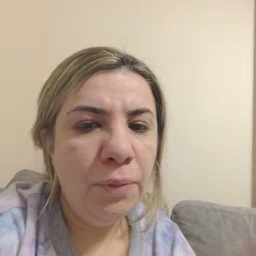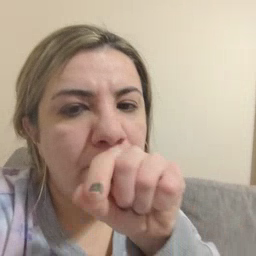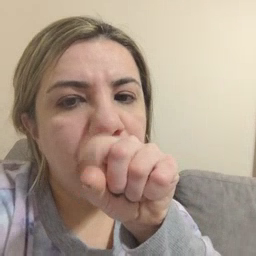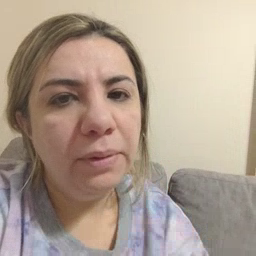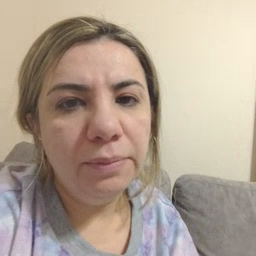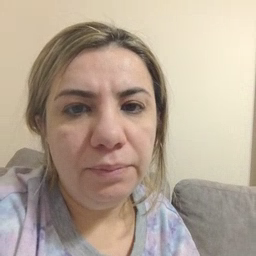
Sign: bird